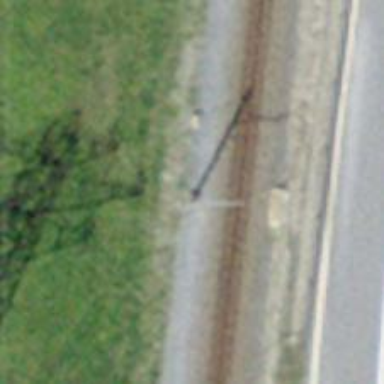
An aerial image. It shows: Catenary mast for power lines.